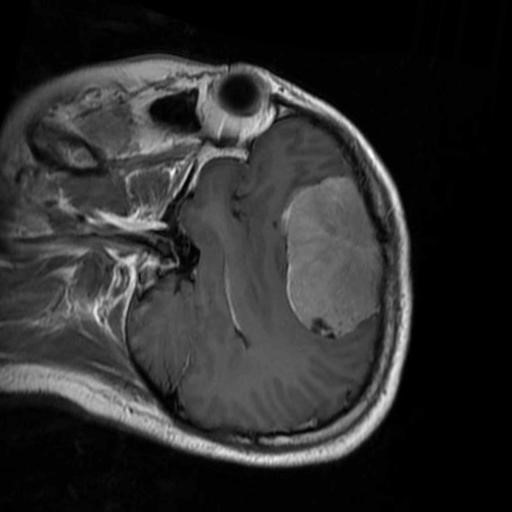
Label: brain_menin